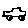
Label: car